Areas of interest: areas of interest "Scenic Spot"
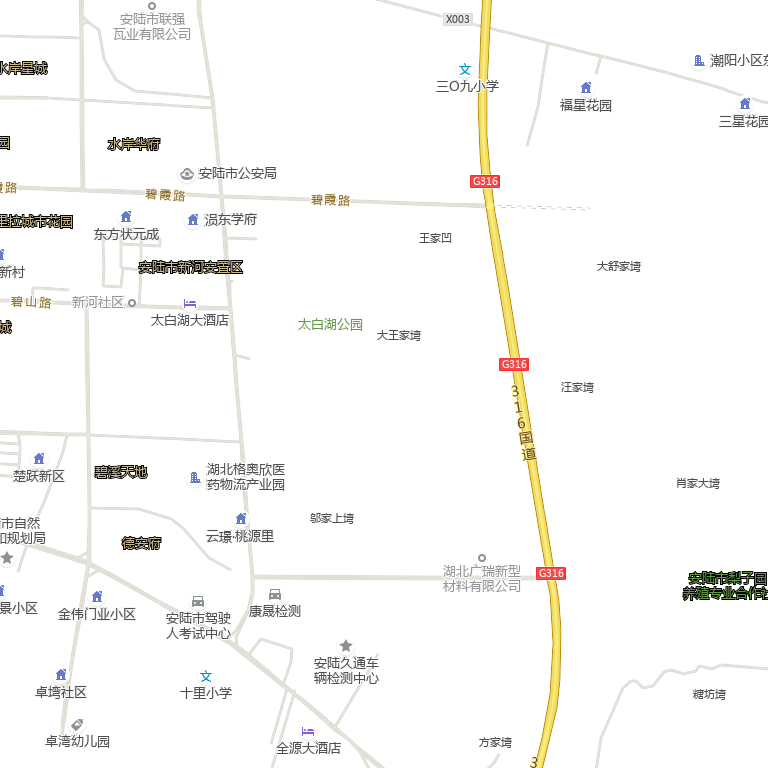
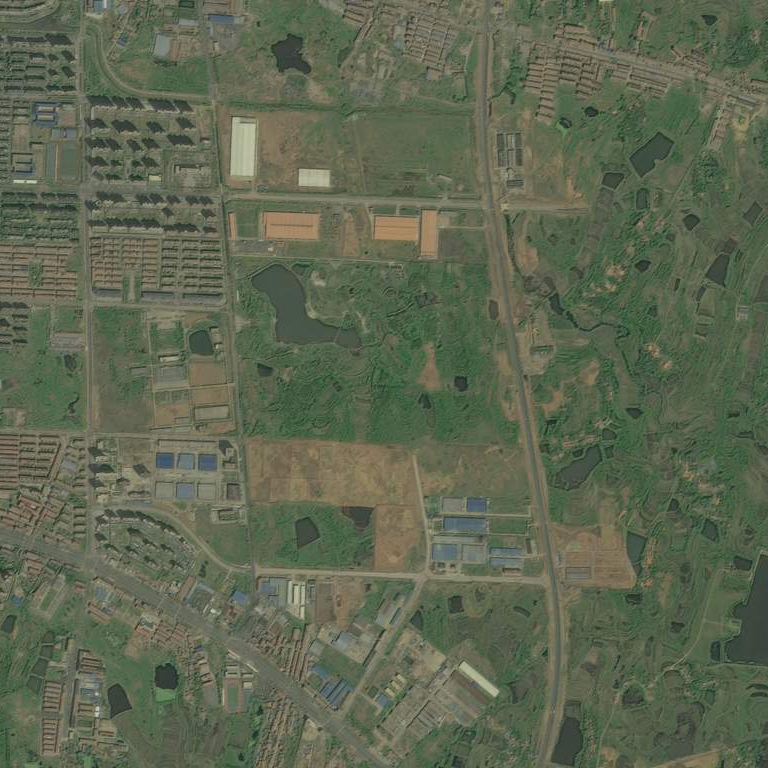